Field crop: tomato
Growth stage: 1
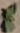
Species: solanum